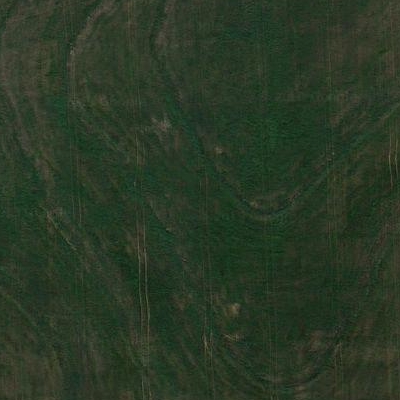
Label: Grass